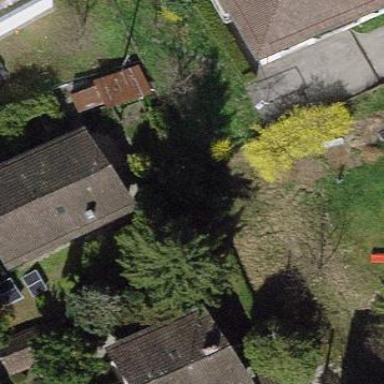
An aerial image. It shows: Detached building with gabled roof.